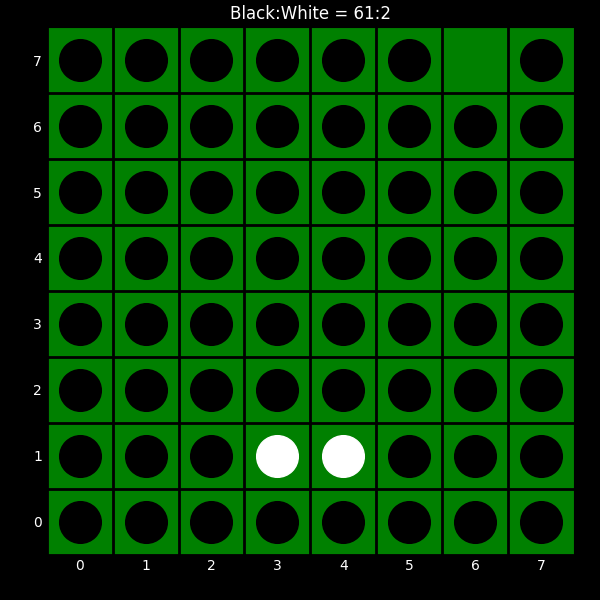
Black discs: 61
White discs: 2